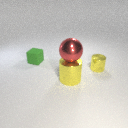
large yellow metal cylinder in front of small green rubber cube